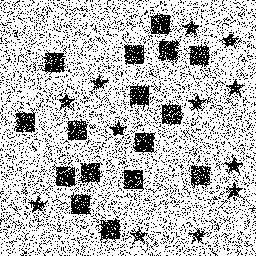
Squares: 16
Triangles: 0
Stars: 12
Total shapes: 28